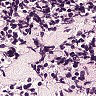
Metastatic tissue present: no